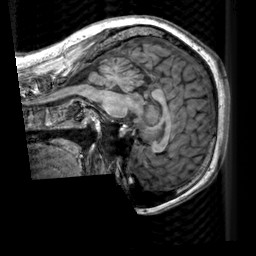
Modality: T1w
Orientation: sagittal
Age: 29
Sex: female
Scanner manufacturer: siemens
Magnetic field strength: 3 T
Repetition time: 2.3 s
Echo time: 0.00303 s